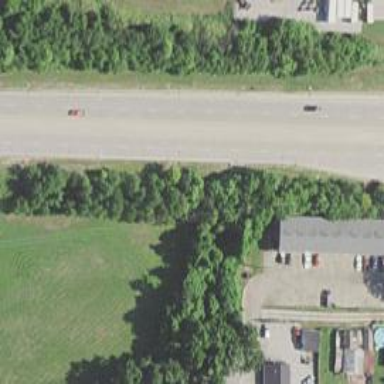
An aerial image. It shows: Asphalt road classified as primary highway with expressway characteristics.